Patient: sex M, age 44
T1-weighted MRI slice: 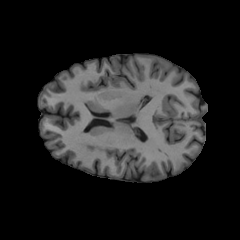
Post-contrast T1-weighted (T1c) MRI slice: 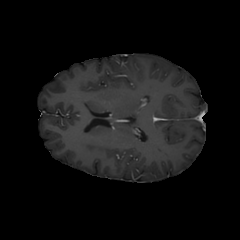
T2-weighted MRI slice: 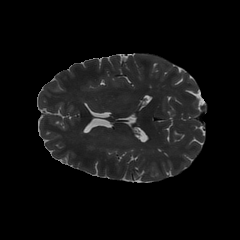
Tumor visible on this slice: no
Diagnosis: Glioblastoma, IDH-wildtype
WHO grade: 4